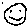
Label: smiley face